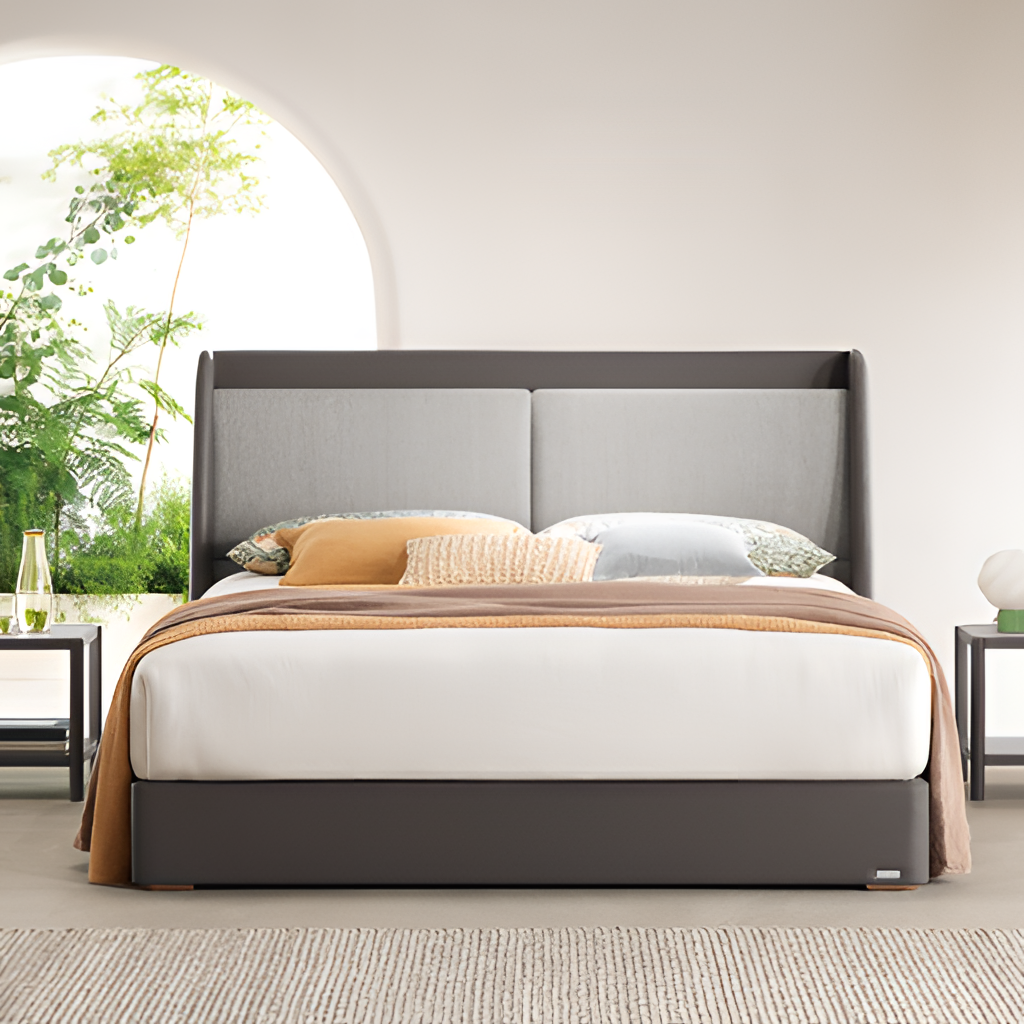
gray fabric bed, bedroom, gray tile flooring, with large square pattern, paint wallpaper, with solid pattern, modern